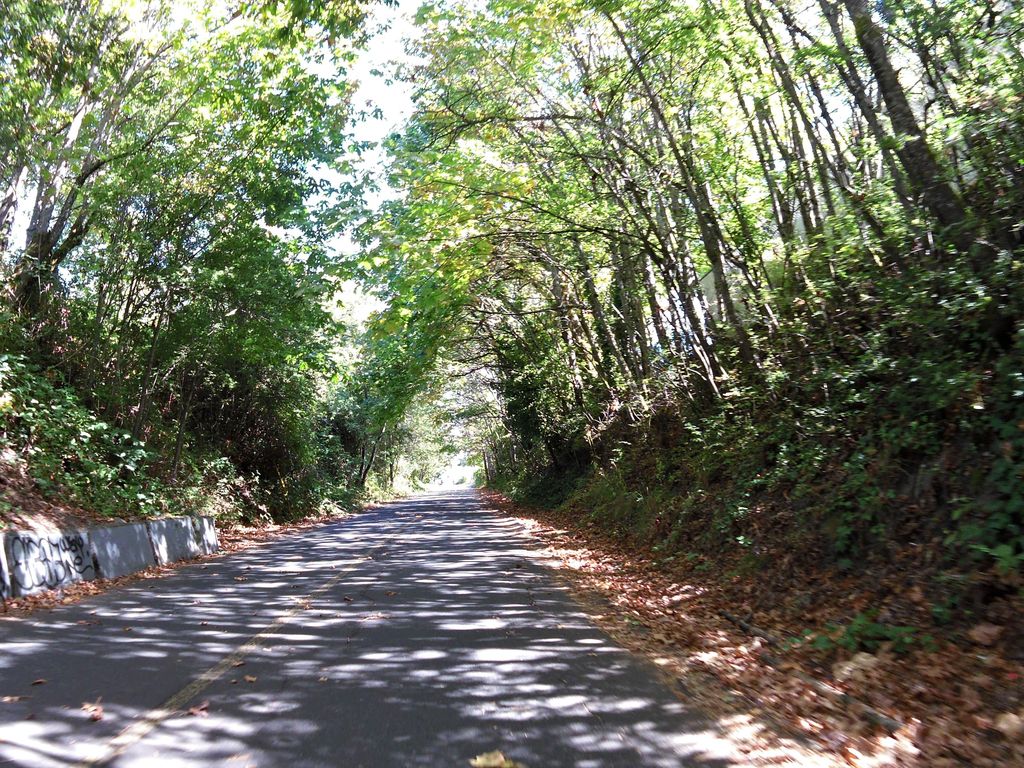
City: victoria